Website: bh-photo
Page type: address-validator
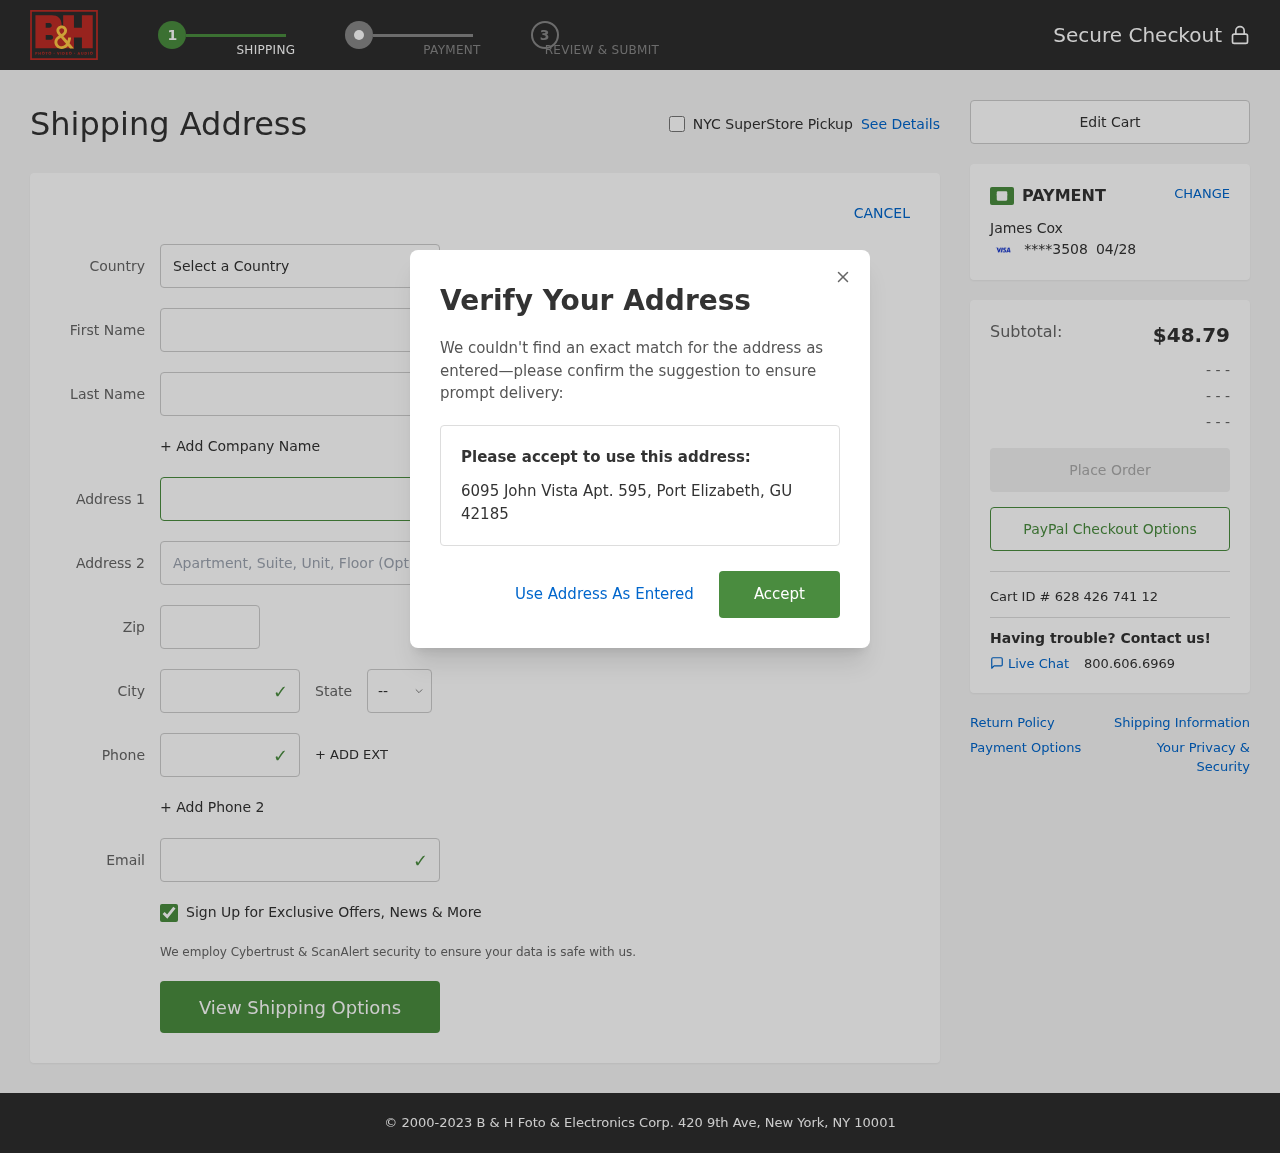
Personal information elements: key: PII_CARD_EXPIRY
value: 04/28
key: PII_CARD_LAST4
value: ****3508
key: PII_CITY
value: Port Elizabeth
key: PII_COUNTRY
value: United States
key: PII_EMAIL
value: james_cox@yahoo.com
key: PII_FIRSTNAME
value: James
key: PII_FULLNAME
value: James Cox
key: PII_LASTNAME
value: Cox
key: PII_PHONE
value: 8808590824
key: PII_POSTCODE
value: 42185
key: PII_STATE_ABBR
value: GU
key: PII_STREET
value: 6095 John Vista Apt. 595
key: PII_STREET2
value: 41494 Marcus Roads
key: PII_CITY_STATE_ZIP
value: Port Elizabeth, GU 42185
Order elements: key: ORDER_SUBTOTAL
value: $48.79
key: ORDER_ID
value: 628 426 741 12